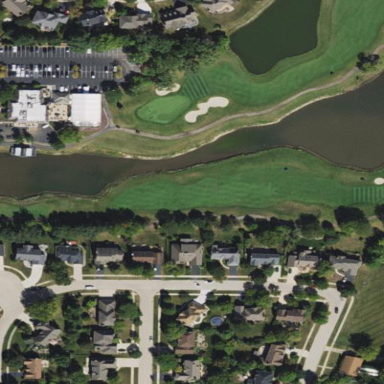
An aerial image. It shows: Scenic view of water hazard on golf course. The natural water feature adds beauty to the landscape.